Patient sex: M
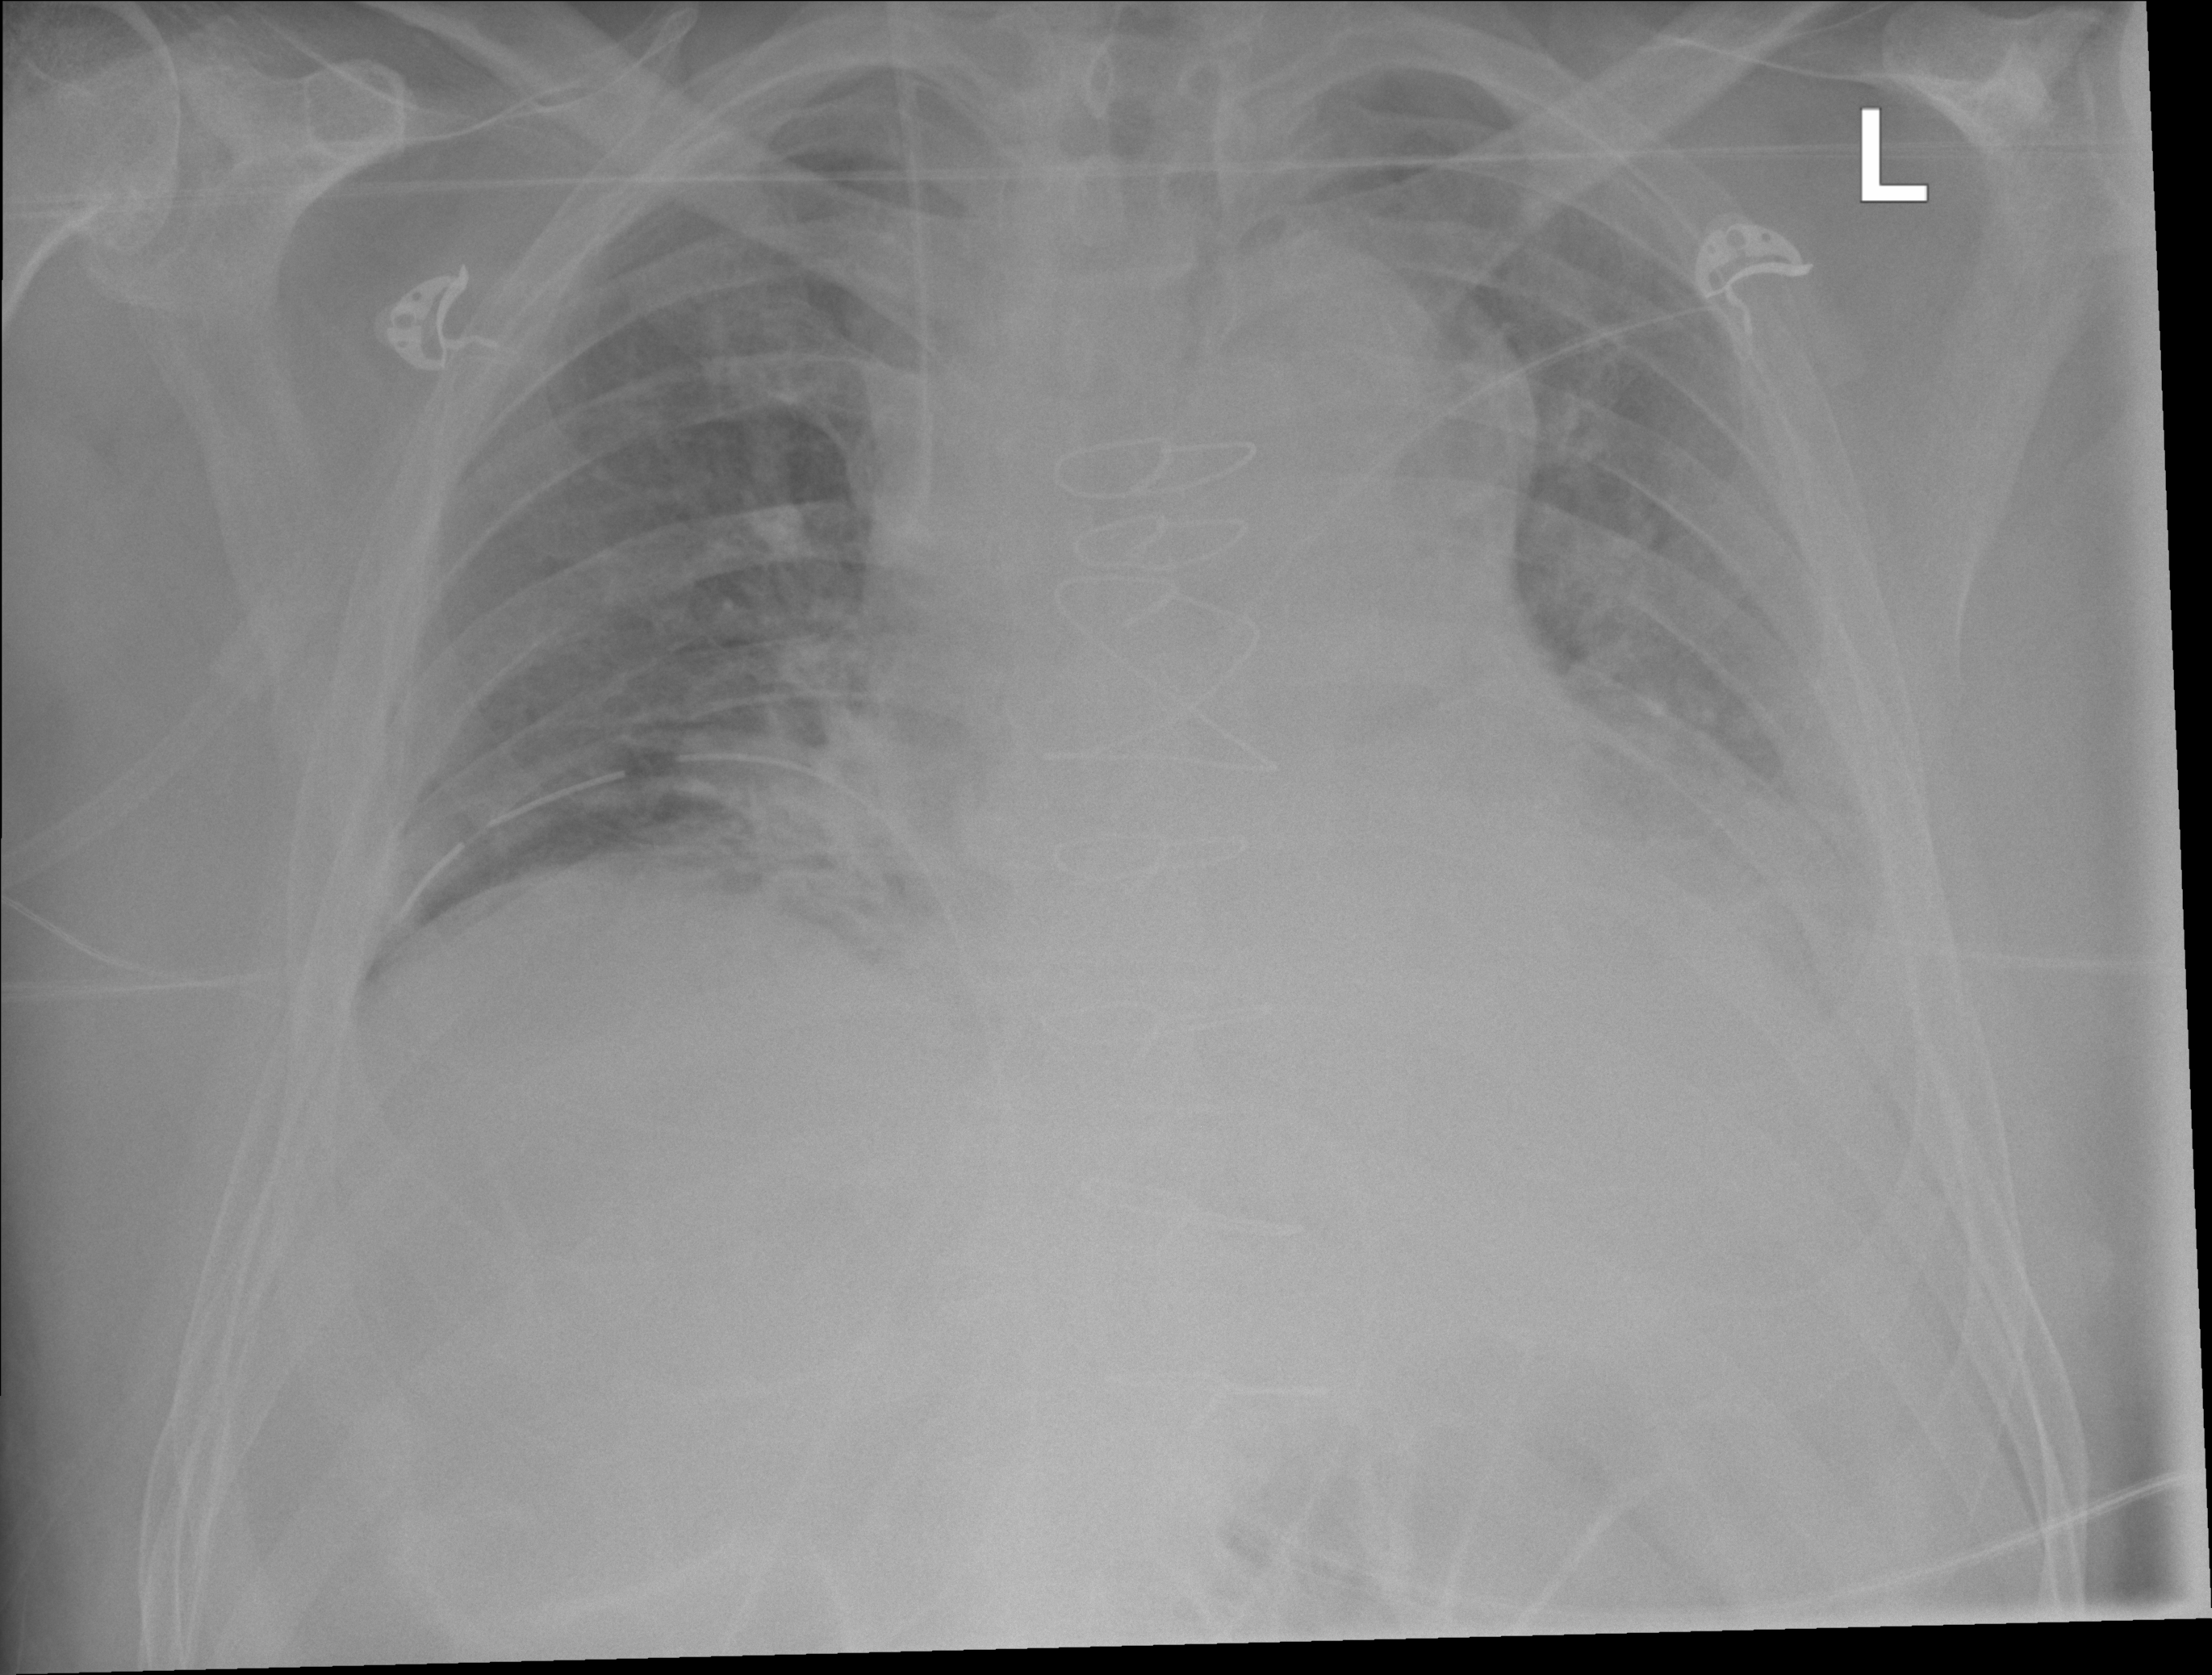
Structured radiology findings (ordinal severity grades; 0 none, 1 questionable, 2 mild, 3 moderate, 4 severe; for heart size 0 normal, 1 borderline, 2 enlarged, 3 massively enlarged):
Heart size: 2
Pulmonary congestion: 2
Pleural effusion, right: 0
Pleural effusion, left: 3
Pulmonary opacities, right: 2
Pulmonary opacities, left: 2
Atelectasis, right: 3
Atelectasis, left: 3